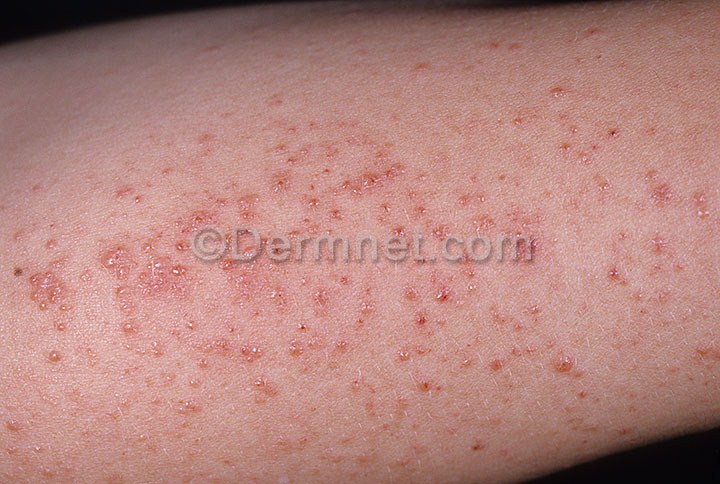
Disease: Light Diseases and Disorders of Pigmentation